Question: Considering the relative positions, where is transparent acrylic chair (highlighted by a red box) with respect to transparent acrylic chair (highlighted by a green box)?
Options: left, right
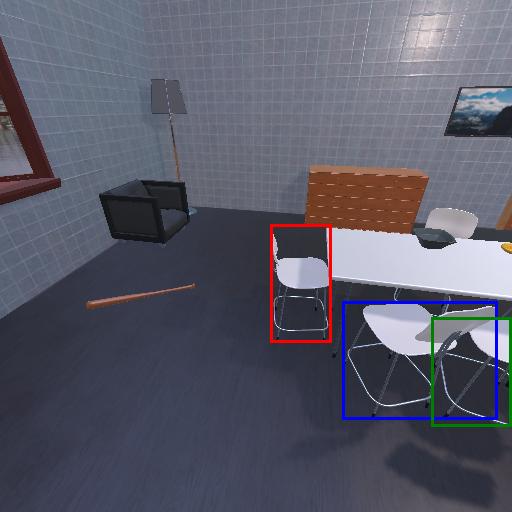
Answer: left